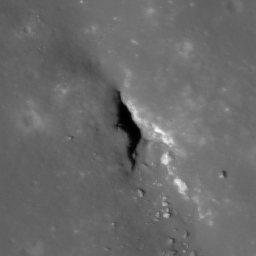
Pit: Copernicus 10
Host crater: Copernicus
Host type: impact_melt
Lunar coordinates: latitude 10.108, longitude 339.946